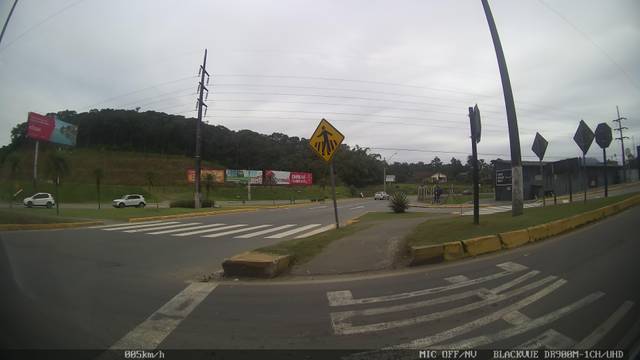
Region: Brazil
Coordinates: -26.296, -48.885